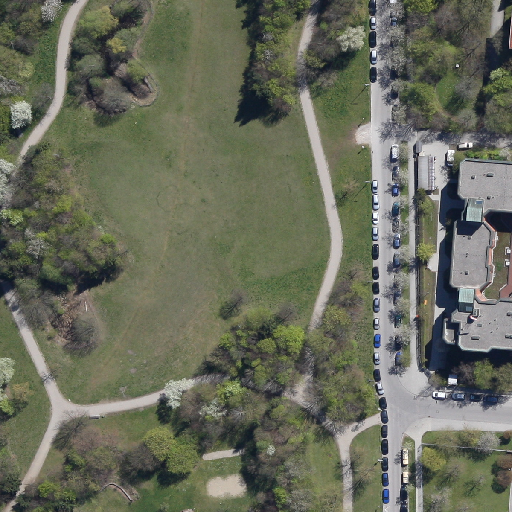
Referring expression: car in the parking area